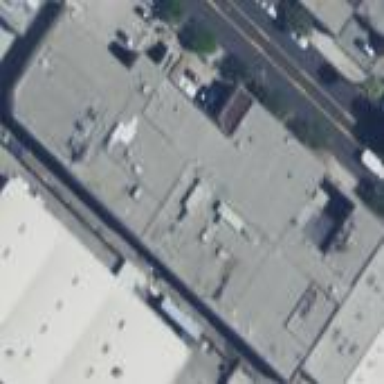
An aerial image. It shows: Factory building.